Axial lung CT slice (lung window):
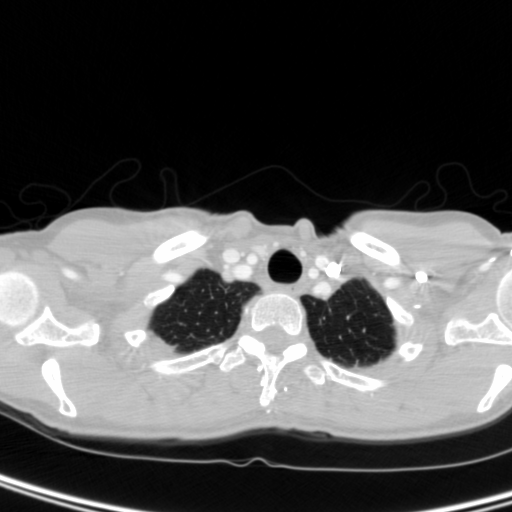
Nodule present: no